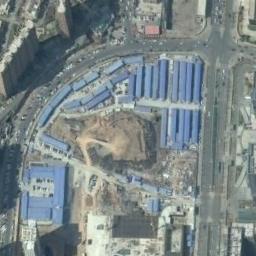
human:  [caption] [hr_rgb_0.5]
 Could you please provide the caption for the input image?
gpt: There are many houses of different shapes and sizes in the industrial zone .

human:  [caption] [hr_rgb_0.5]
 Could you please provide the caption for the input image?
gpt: The industrial house is in good order .

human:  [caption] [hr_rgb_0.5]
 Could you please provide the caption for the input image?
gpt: In an industrial area, There are factories, Roads and some large powdery materials fields in the open air .

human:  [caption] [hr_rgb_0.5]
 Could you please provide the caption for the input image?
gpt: The industrial area with some blue workshops and a mound is surrounded by roads and high-rise buildings .

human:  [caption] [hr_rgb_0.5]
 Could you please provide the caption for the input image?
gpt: There are many blue buildings and some roads on the industrial area .